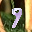
Label: 9